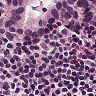
Metastatic tissue present: yes